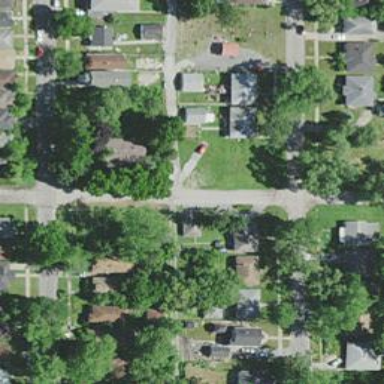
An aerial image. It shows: Alleyway designated as service road.